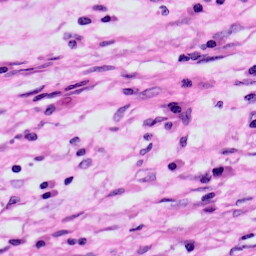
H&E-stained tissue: Skin